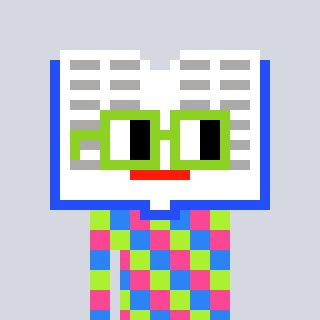
a pixel art character with square light green glasses, a dictionary-shaped head and a grayscale-colored body on a cool background